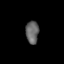
Tissue: lung
Cell type: Endothelial cells
Senescence score: 0.182
Nuclear area (px): 291
Mean DAPI intensity: 99.629